Question: I tried to install PyQt5 in any possible way, but when I run the code, I get a traceback " ModuleNotFoundError: No module named 'PyQt5' "

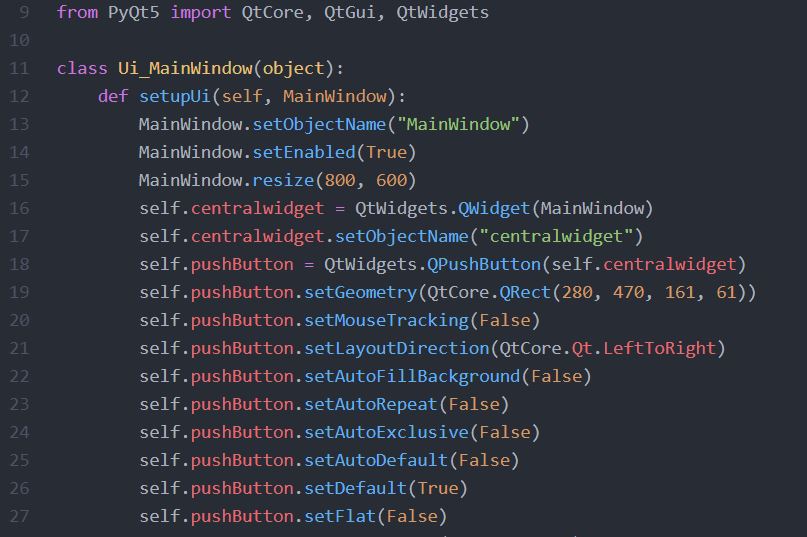
Answer: There are several things that could have gone wrong:
1. You installed the module incorrectly. Have you used it before, or is this your first time importing it? Also, did the console/terminal say it was installed? If you quit too soon, it will not download.
2. It is in the wrong folder. If it downloads successfully, it should be with your other modules, in the lib or usr folder in python. if you need a list of all modules, just use help("modules")